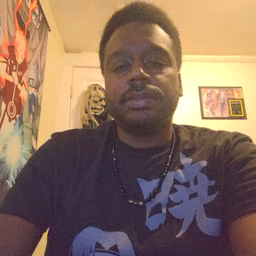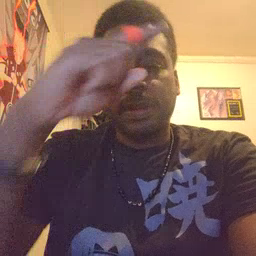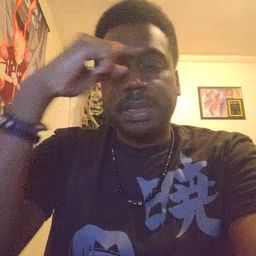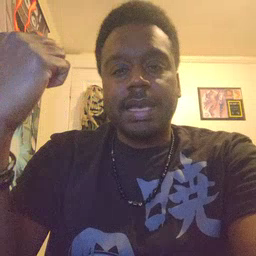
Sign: black